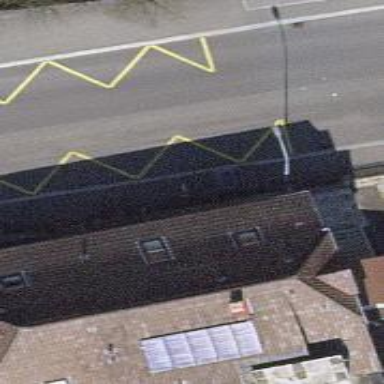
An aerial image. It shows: Bus stop along the road.